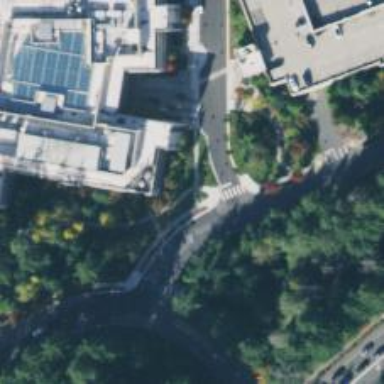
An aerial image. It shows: Path for pedestrians.